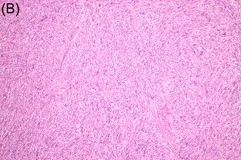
(A, B) Histopathologic examination of the tumor showed spindle cells with elongated wavy nuclei, a biphasic pattern, and focal nuclear palisading (hematoxylin and eosin, x100).
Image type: pathology (h&e)